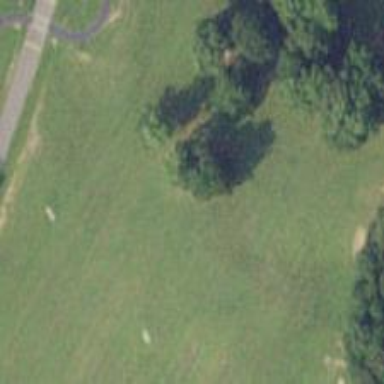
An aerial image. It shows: Disc golf hole.